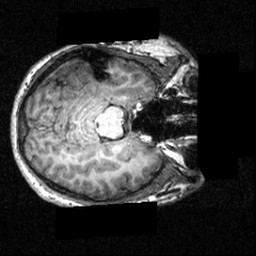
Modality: T1w
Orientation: axial
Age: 18
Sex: male
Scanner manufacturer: siemens
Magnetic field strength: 3.951 T
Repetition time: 1.5 s
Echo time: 0.00335 s